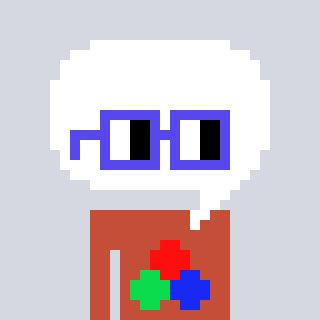
a pixel art character with square blue glasses, a speech bubble-shaped head and a rust-colored body on a cool background